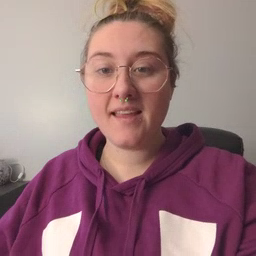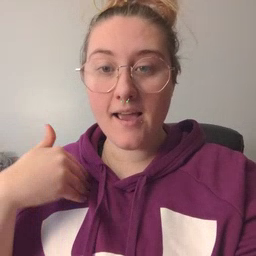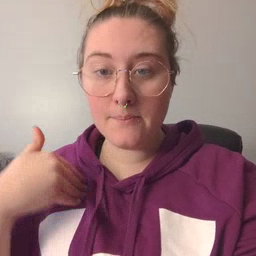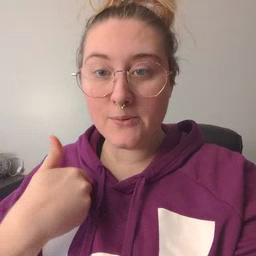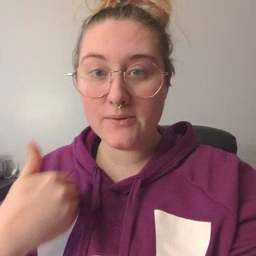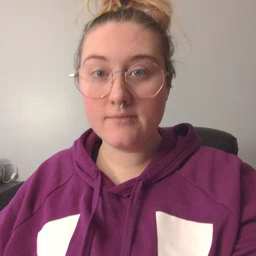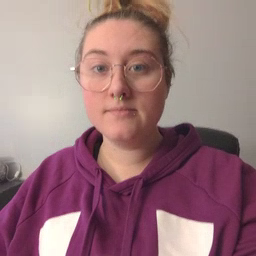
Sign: animal